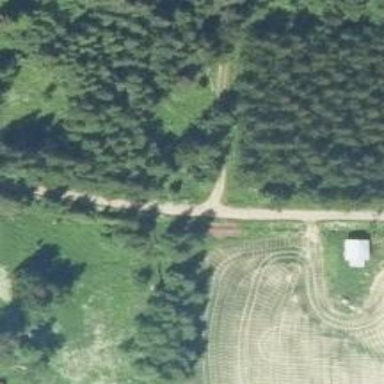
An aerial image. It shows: Unclassified road.